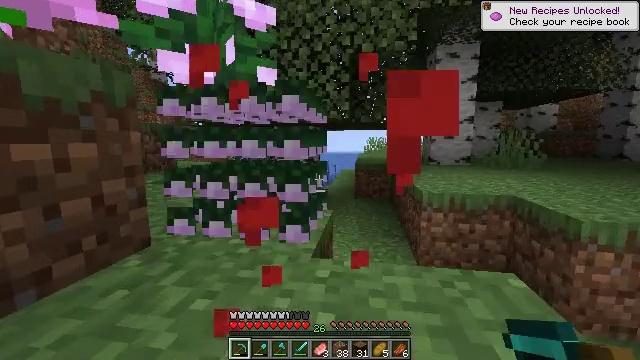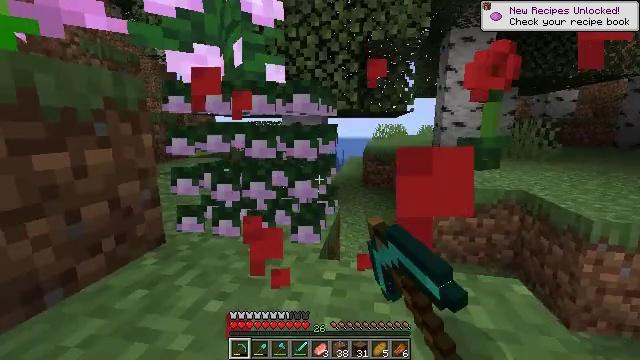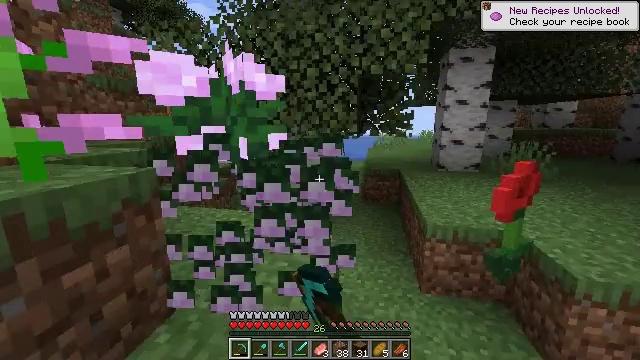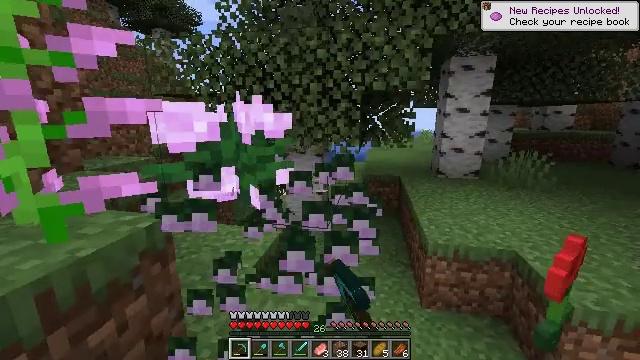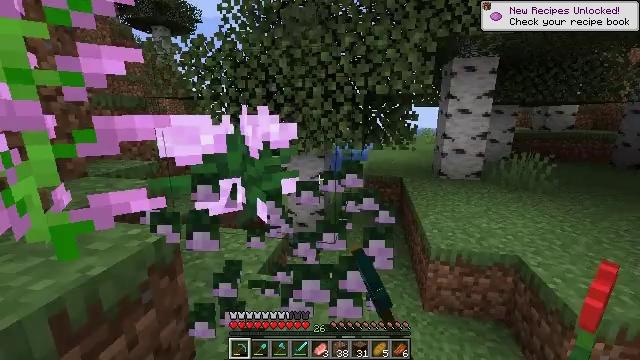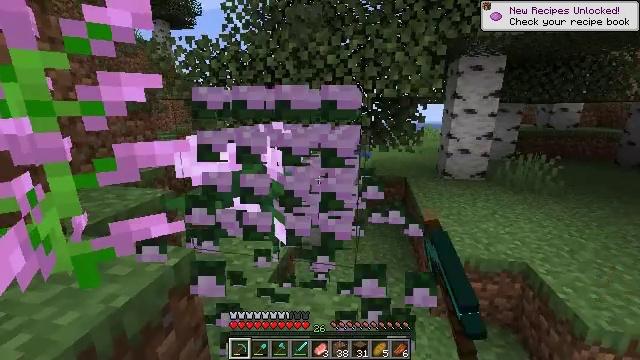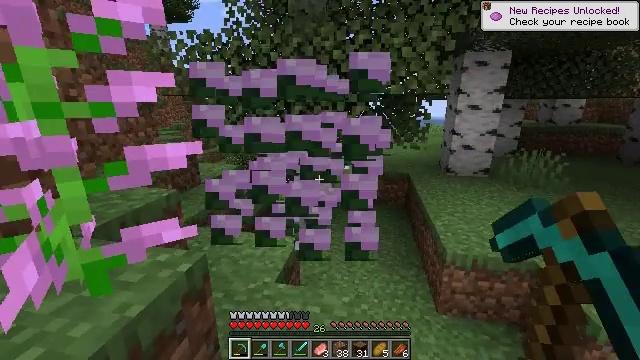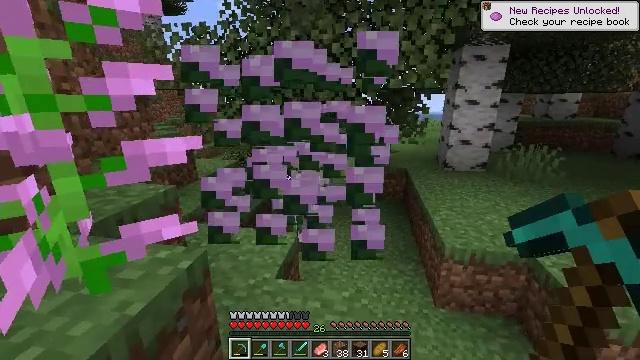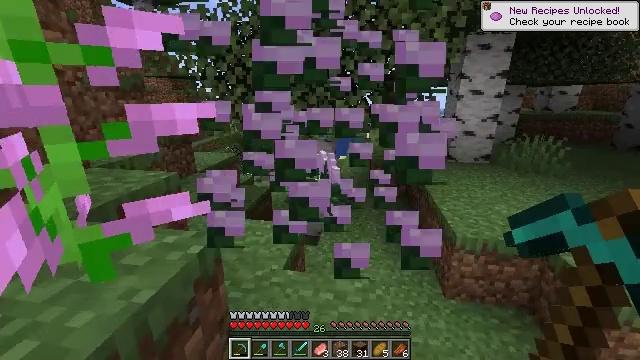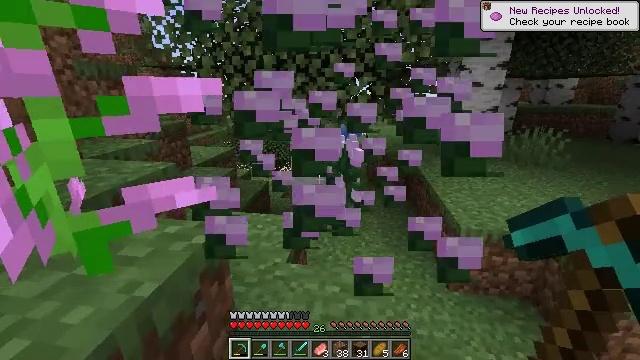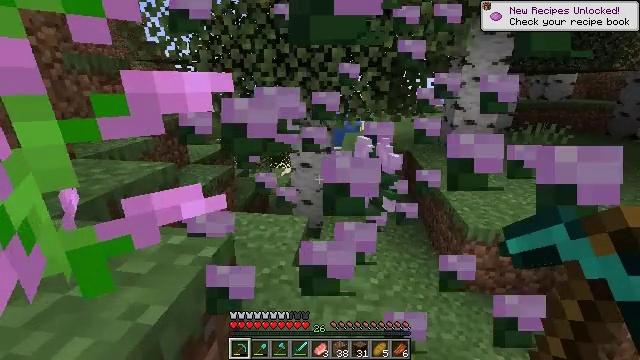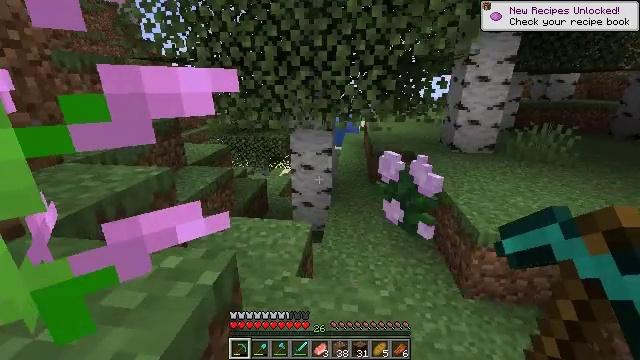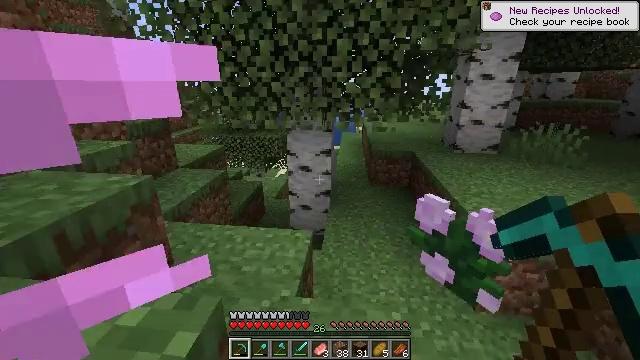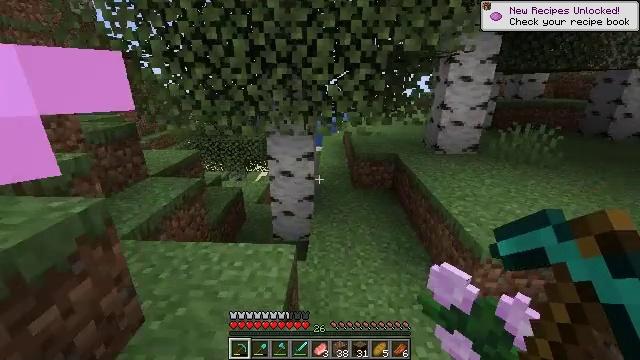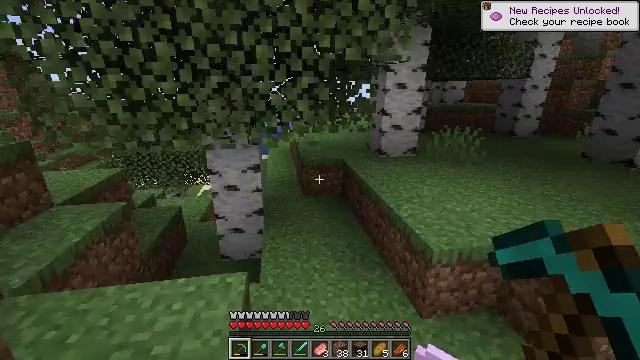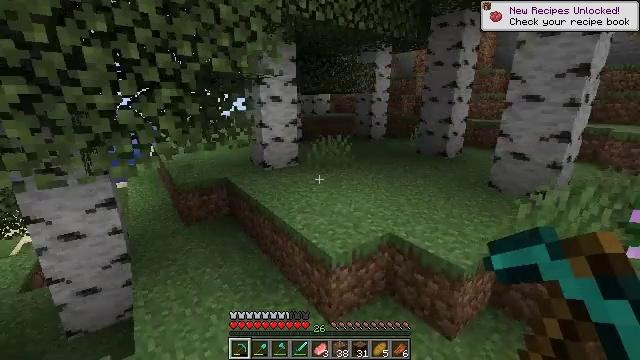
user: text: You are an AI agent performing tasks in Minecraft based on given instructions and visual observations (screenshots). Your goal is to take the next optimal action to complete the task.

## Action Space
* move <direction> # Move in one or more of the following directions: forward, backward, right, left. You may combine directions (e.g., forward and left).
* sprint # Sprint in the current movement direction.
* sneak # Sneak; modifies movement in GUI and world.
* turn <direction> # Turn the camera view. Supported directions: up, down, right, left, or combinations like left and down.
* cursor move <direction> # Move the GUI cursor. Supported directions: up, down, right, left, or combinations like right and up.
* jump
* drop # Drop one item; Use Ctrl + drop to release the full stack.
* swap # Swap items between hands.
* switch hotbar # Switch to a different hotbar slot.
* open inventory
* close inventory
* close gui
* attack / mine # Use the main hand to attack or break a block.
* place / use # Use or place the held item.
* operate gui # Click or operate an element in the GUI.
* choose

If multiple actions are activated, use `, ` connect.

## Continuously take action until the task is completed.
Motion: motion action
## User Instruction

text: Pick the peony from the grass.
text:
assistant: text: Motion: move forward and move left, turn left and down, attack / mine, jump
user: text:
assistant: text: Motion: move forward and move left, attack / mine, jump
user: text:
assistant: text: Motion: move forward and move left, turn down, jump
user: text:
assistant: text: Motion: move forward and move left, jump
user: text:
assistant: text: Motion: move forward and move left, turn down, jump
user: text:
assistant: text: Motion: move forward and move left, turn down
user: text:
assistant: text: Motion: move forward and move left, turn down
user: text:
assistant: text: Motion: move forward and move left
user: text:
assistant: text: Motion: move forward and move left, turn right
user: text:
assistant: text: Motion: move forward
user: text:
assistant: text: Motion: move forward
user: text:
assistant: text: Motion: move forward
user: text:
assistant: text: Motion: move forward, turn right
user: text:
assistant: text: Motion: move forward, turn right and up
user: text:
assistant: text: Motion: move forward, turn right and up
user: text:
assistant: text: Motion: move forward, turn right and up
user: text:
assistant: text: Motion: move forward, turn right
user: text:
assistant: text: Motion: move forward, turn right
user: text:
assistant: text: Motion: move forward, turn right
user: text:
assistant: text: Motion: move forward, turn right
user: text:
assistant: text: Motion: move forward, turn right
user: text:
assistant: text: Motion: move forward, turn right
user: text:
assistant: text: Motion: move forward
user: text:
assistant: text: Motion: move forward
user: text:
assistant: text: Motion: move forward
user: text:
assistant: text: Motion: move forward
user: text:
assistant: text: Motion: move forward, turn right
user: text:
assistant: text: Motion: move forward, turn right
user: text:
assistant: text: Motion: move forward, turn right
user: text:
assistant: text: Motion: move forward, turn right and up